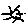
Label: sun